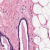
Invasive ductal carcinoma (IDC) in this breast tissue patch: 0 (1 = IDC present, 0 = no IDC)